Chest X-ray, PA view. Patient: 63 years old, sex M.
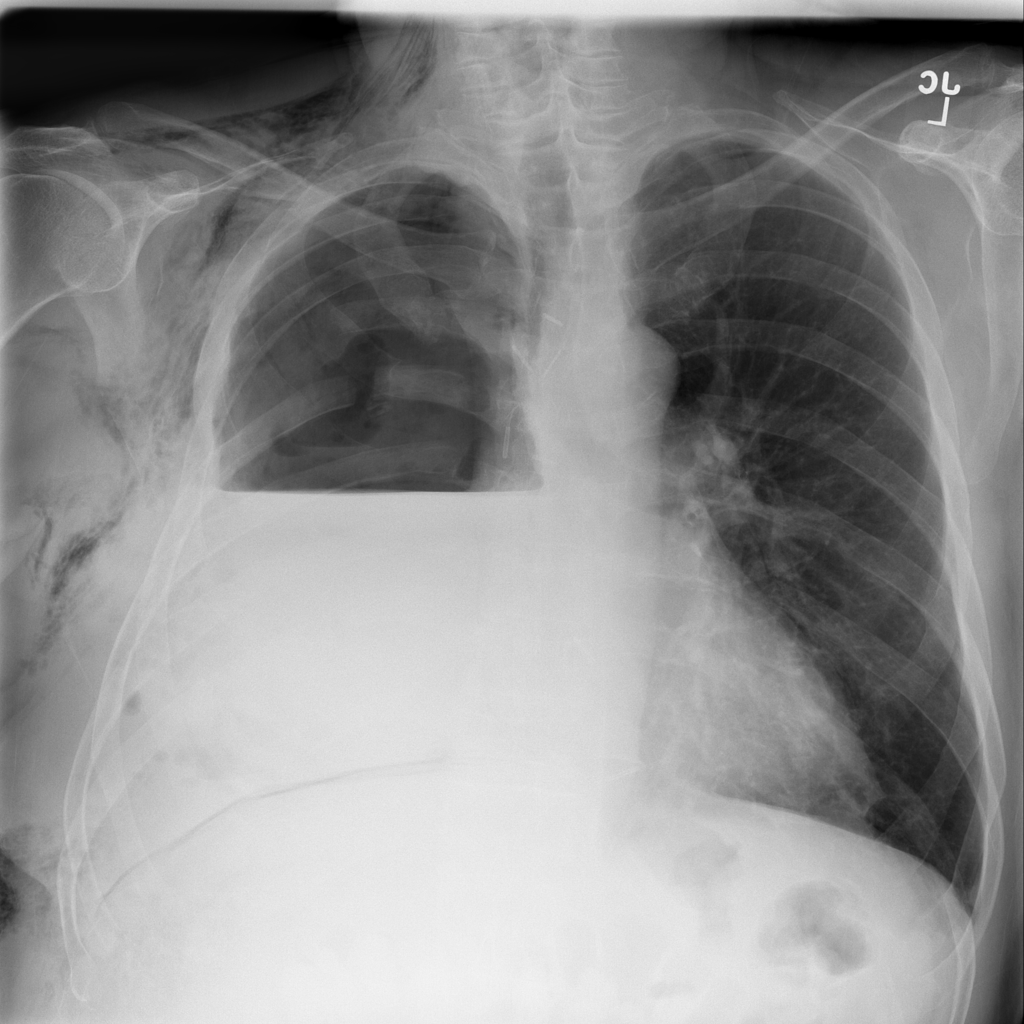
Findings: No Finding